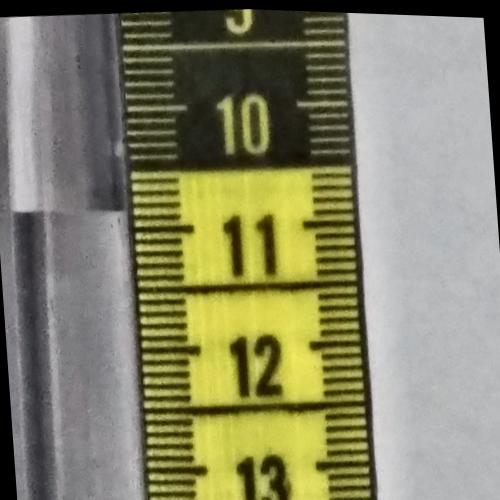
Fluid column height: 10.9 cm